Fundus camera: zeiss
Shooting center: fovea
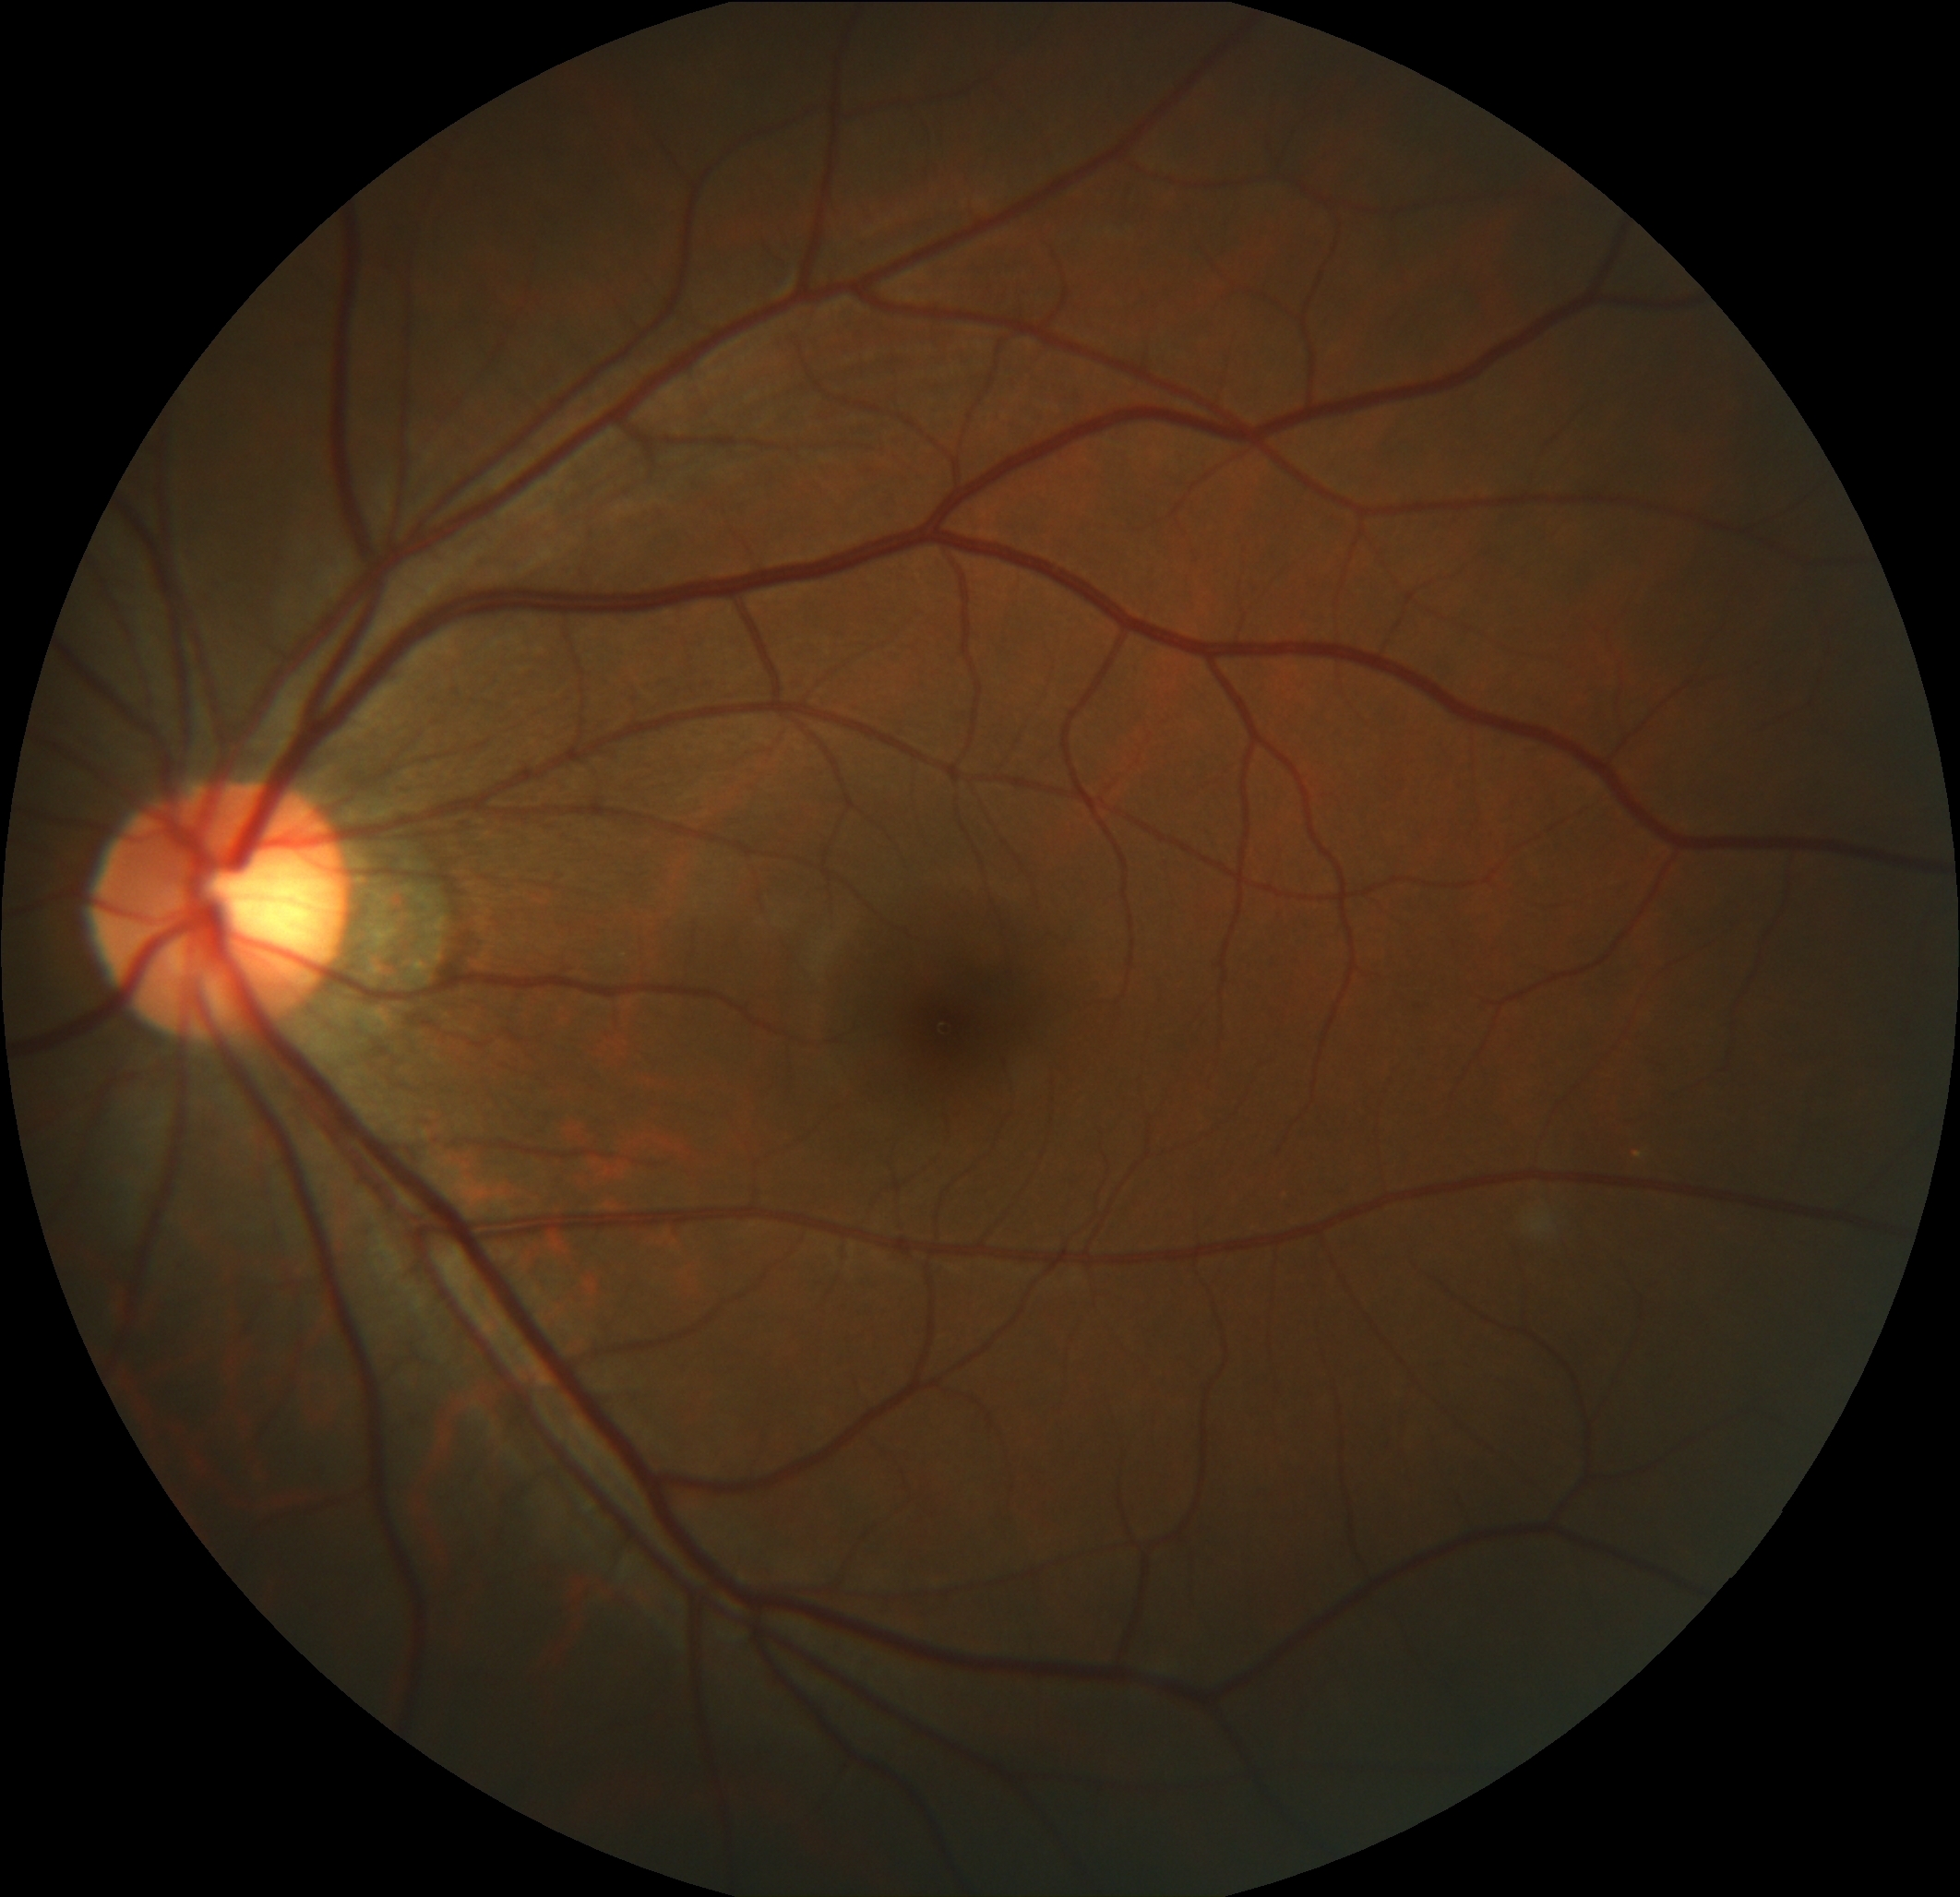
Pathologic myopia: no
Patchy retinal atrophy: present
Retinal detachment: absent